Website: slack
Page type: stored-credit-cards
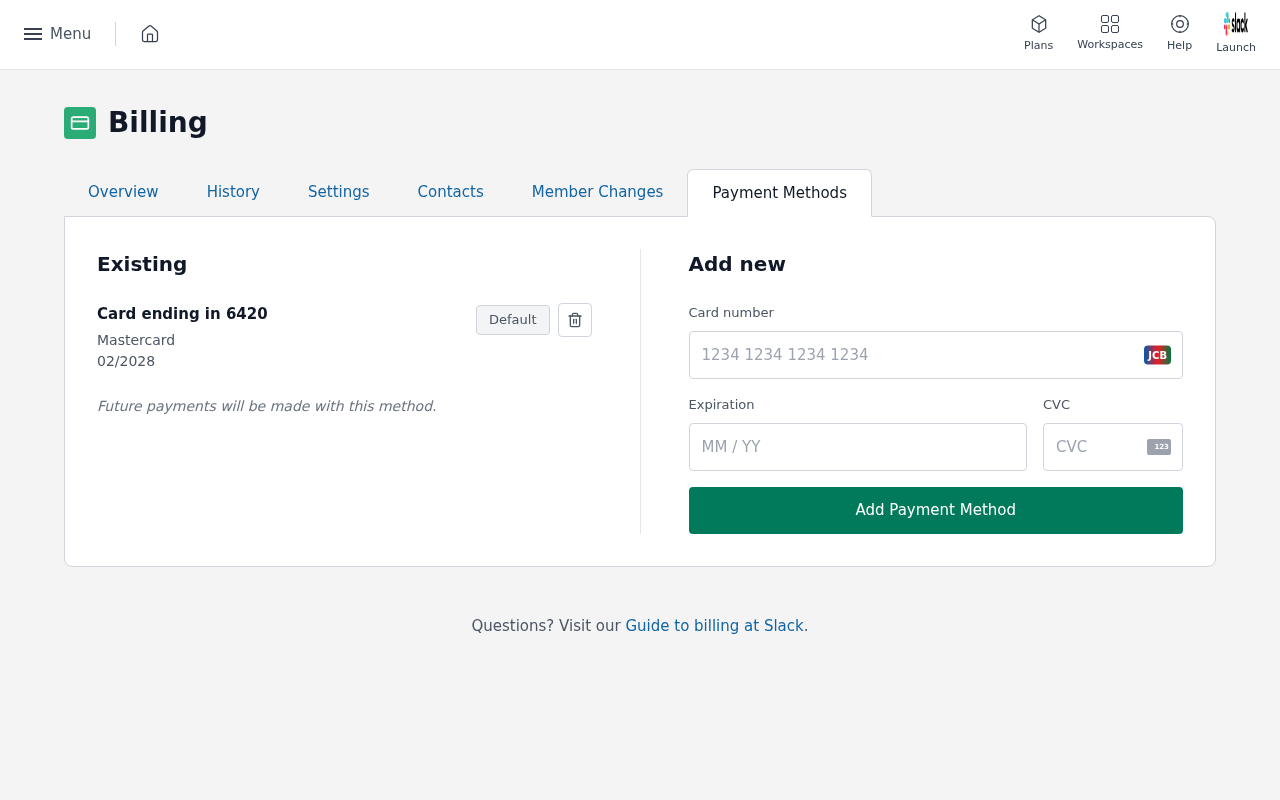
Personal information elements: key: PII_CARD_CVV
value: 549
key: PII_CARD_EXPIRY
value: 02/2028
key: PII_CARD_EXPIRY
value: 02/28
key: PII_CARD_LAST4
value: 6420
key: PII_CARD_NUMBER
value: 2231 8212 4625 6420
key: PII_CARD_TYPE
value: Mastercard